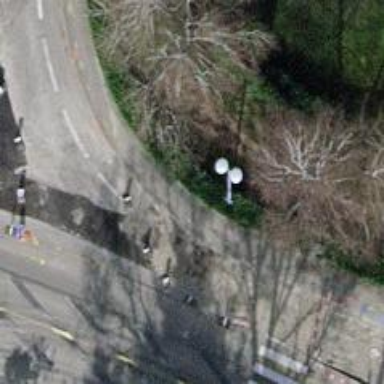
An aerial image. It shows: Uncontrolled zebra crossing on the road.